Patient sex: M
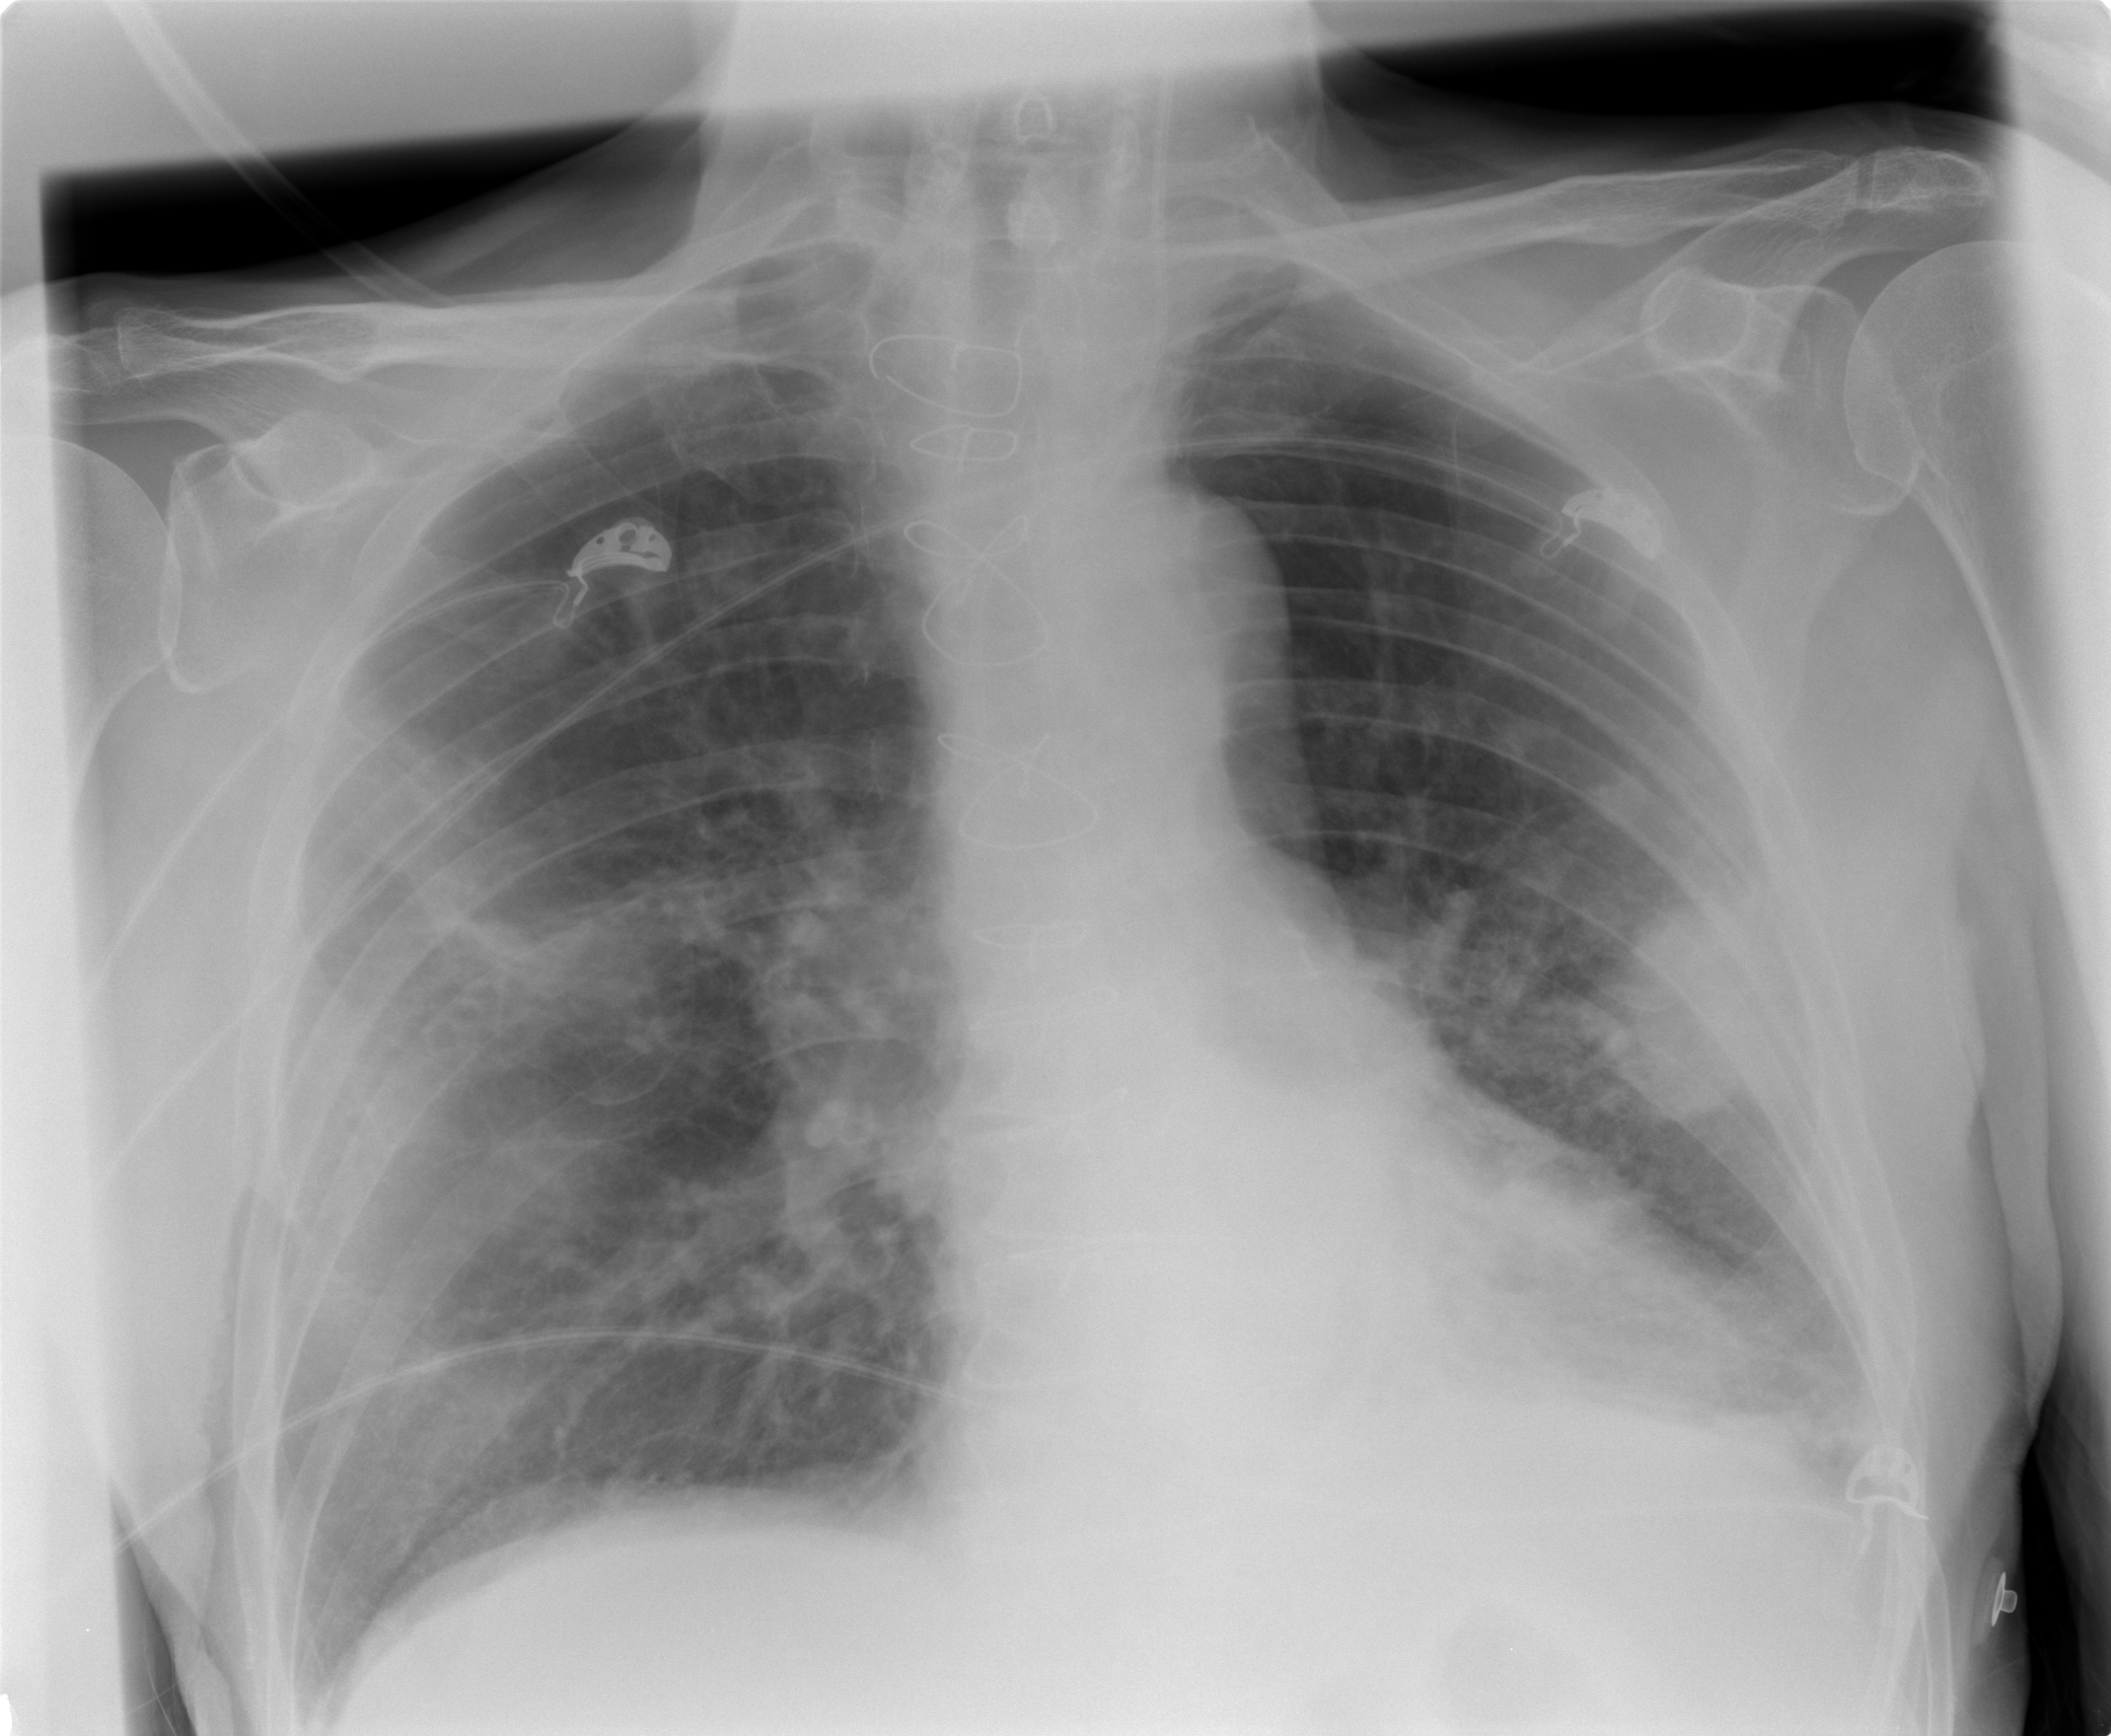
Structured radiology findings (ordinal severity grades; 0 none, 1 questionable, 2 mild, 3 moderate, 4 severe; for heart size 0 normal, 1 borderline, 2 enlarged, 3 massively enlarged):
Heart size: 0
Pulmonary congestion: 0
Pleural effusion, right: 0
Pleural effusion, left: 0
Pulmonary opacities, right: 1
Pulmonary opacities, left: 0
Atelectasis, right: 1
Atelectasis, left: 0